Question: This should be simple but it just eludes me now.
I have an app in portrait mode, and when tilting the device into landscape mode, I just want all of the content to aspect scale down so that all content is displayed in the center of the screen, which would cause empty space on the left and right sides (this is fine). How do I set this up in Interface Builder? I have one containing UIView and am hoping that by having that one properly resized, all of the UIImageViews etc should also be aspect scaled down.

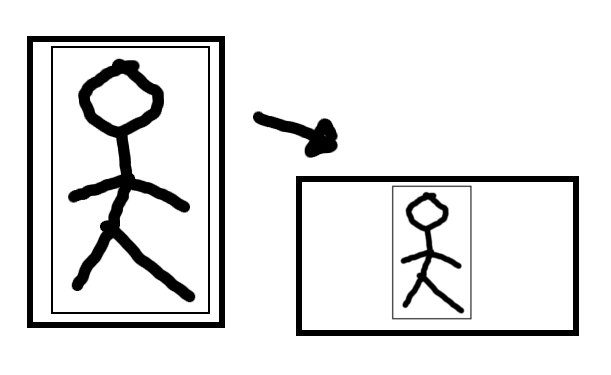
Answer: So this is the answer from Rincewind over at Apple's forums... it worked out for me. I had to work on the contentMode and autoscaling parameters properly for all subviews of the top view, which I resized (changed its frame) when orientation changes.
> You should set the contentMode of your
UIView to
UIViewContentModeScaleAspectFit. You
can configure this in Interface
Builder via the ContentMode popup.
Keep in mind that by setting this your
view will not redraw without you
calling -setNeedsDisplay manually.
Keep in mind that if your view starts
small and grows that it will simply
zoom your small content until you
redraw the view.